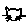
Label: cat